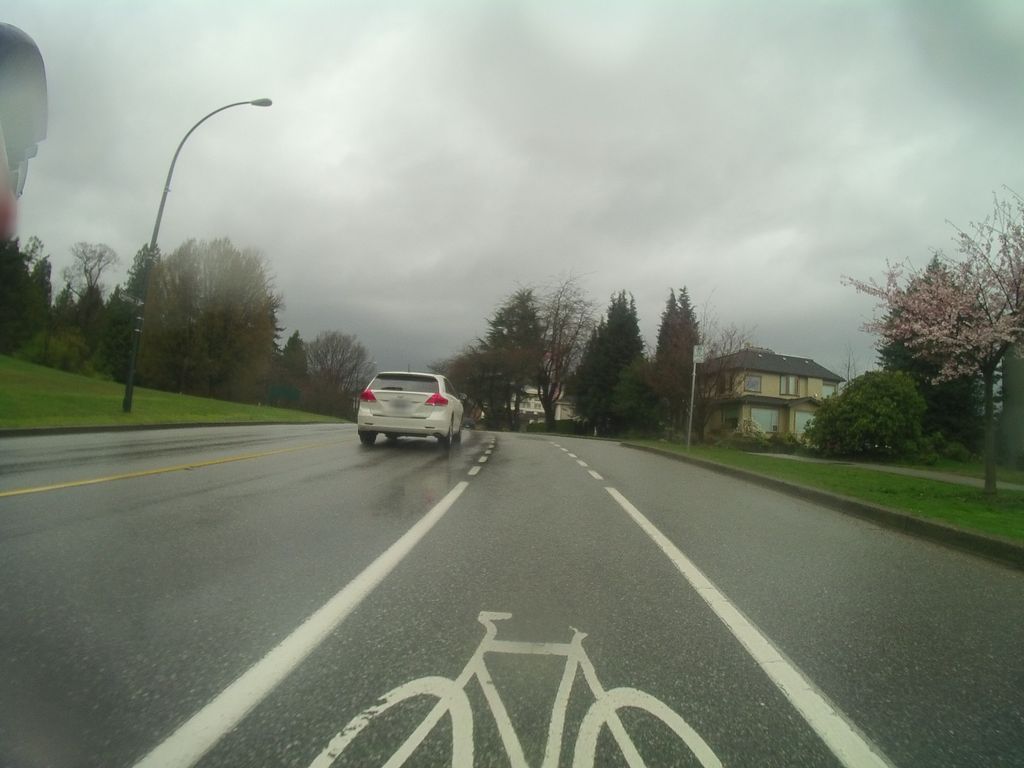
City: vancouver